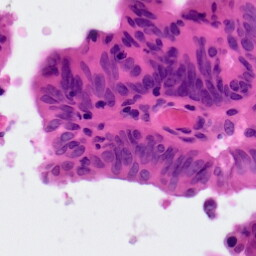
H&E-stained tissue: Colon